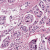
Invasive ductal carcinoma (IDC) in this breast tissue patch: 1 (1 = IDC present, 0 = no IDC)